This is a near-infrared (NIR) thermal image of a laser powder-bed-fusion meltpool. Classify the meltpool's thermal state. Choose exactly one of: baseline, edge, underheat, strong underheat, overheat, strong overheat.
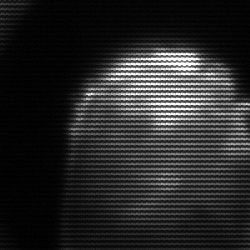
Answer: edge